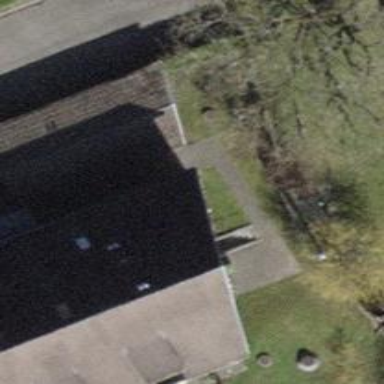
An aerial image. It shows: Garage building.